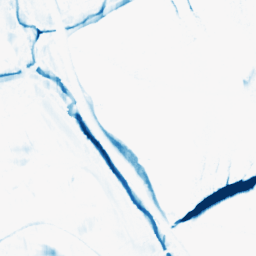
Category: morphological
Decomposition family: morphological_rect
Decomposition parameters: operation: closing
width: 5
height: 20
Upsampling method: linear_exact
Upsampling parameters: scale: 2
Upsampling scale: 2